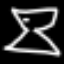
Label: hourglass